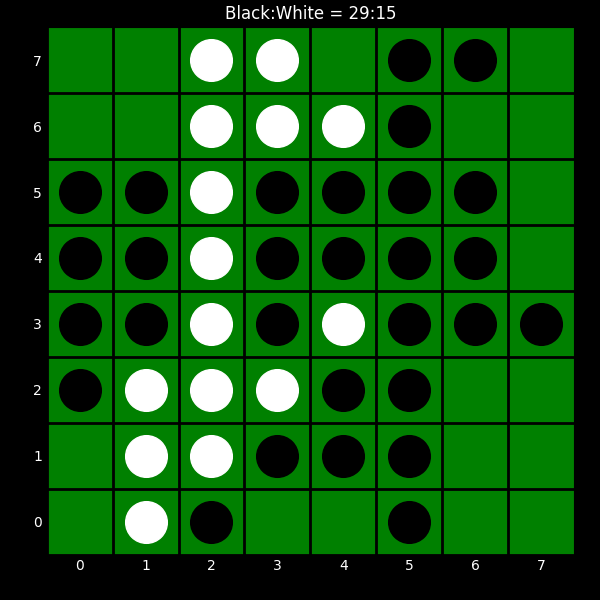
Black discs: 29
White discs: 15